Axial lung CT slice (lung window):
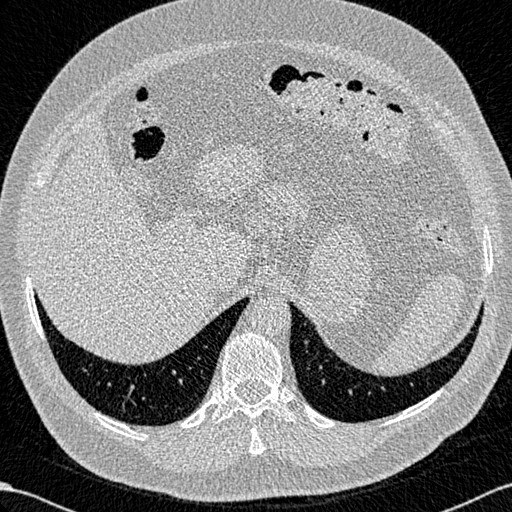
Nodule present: no